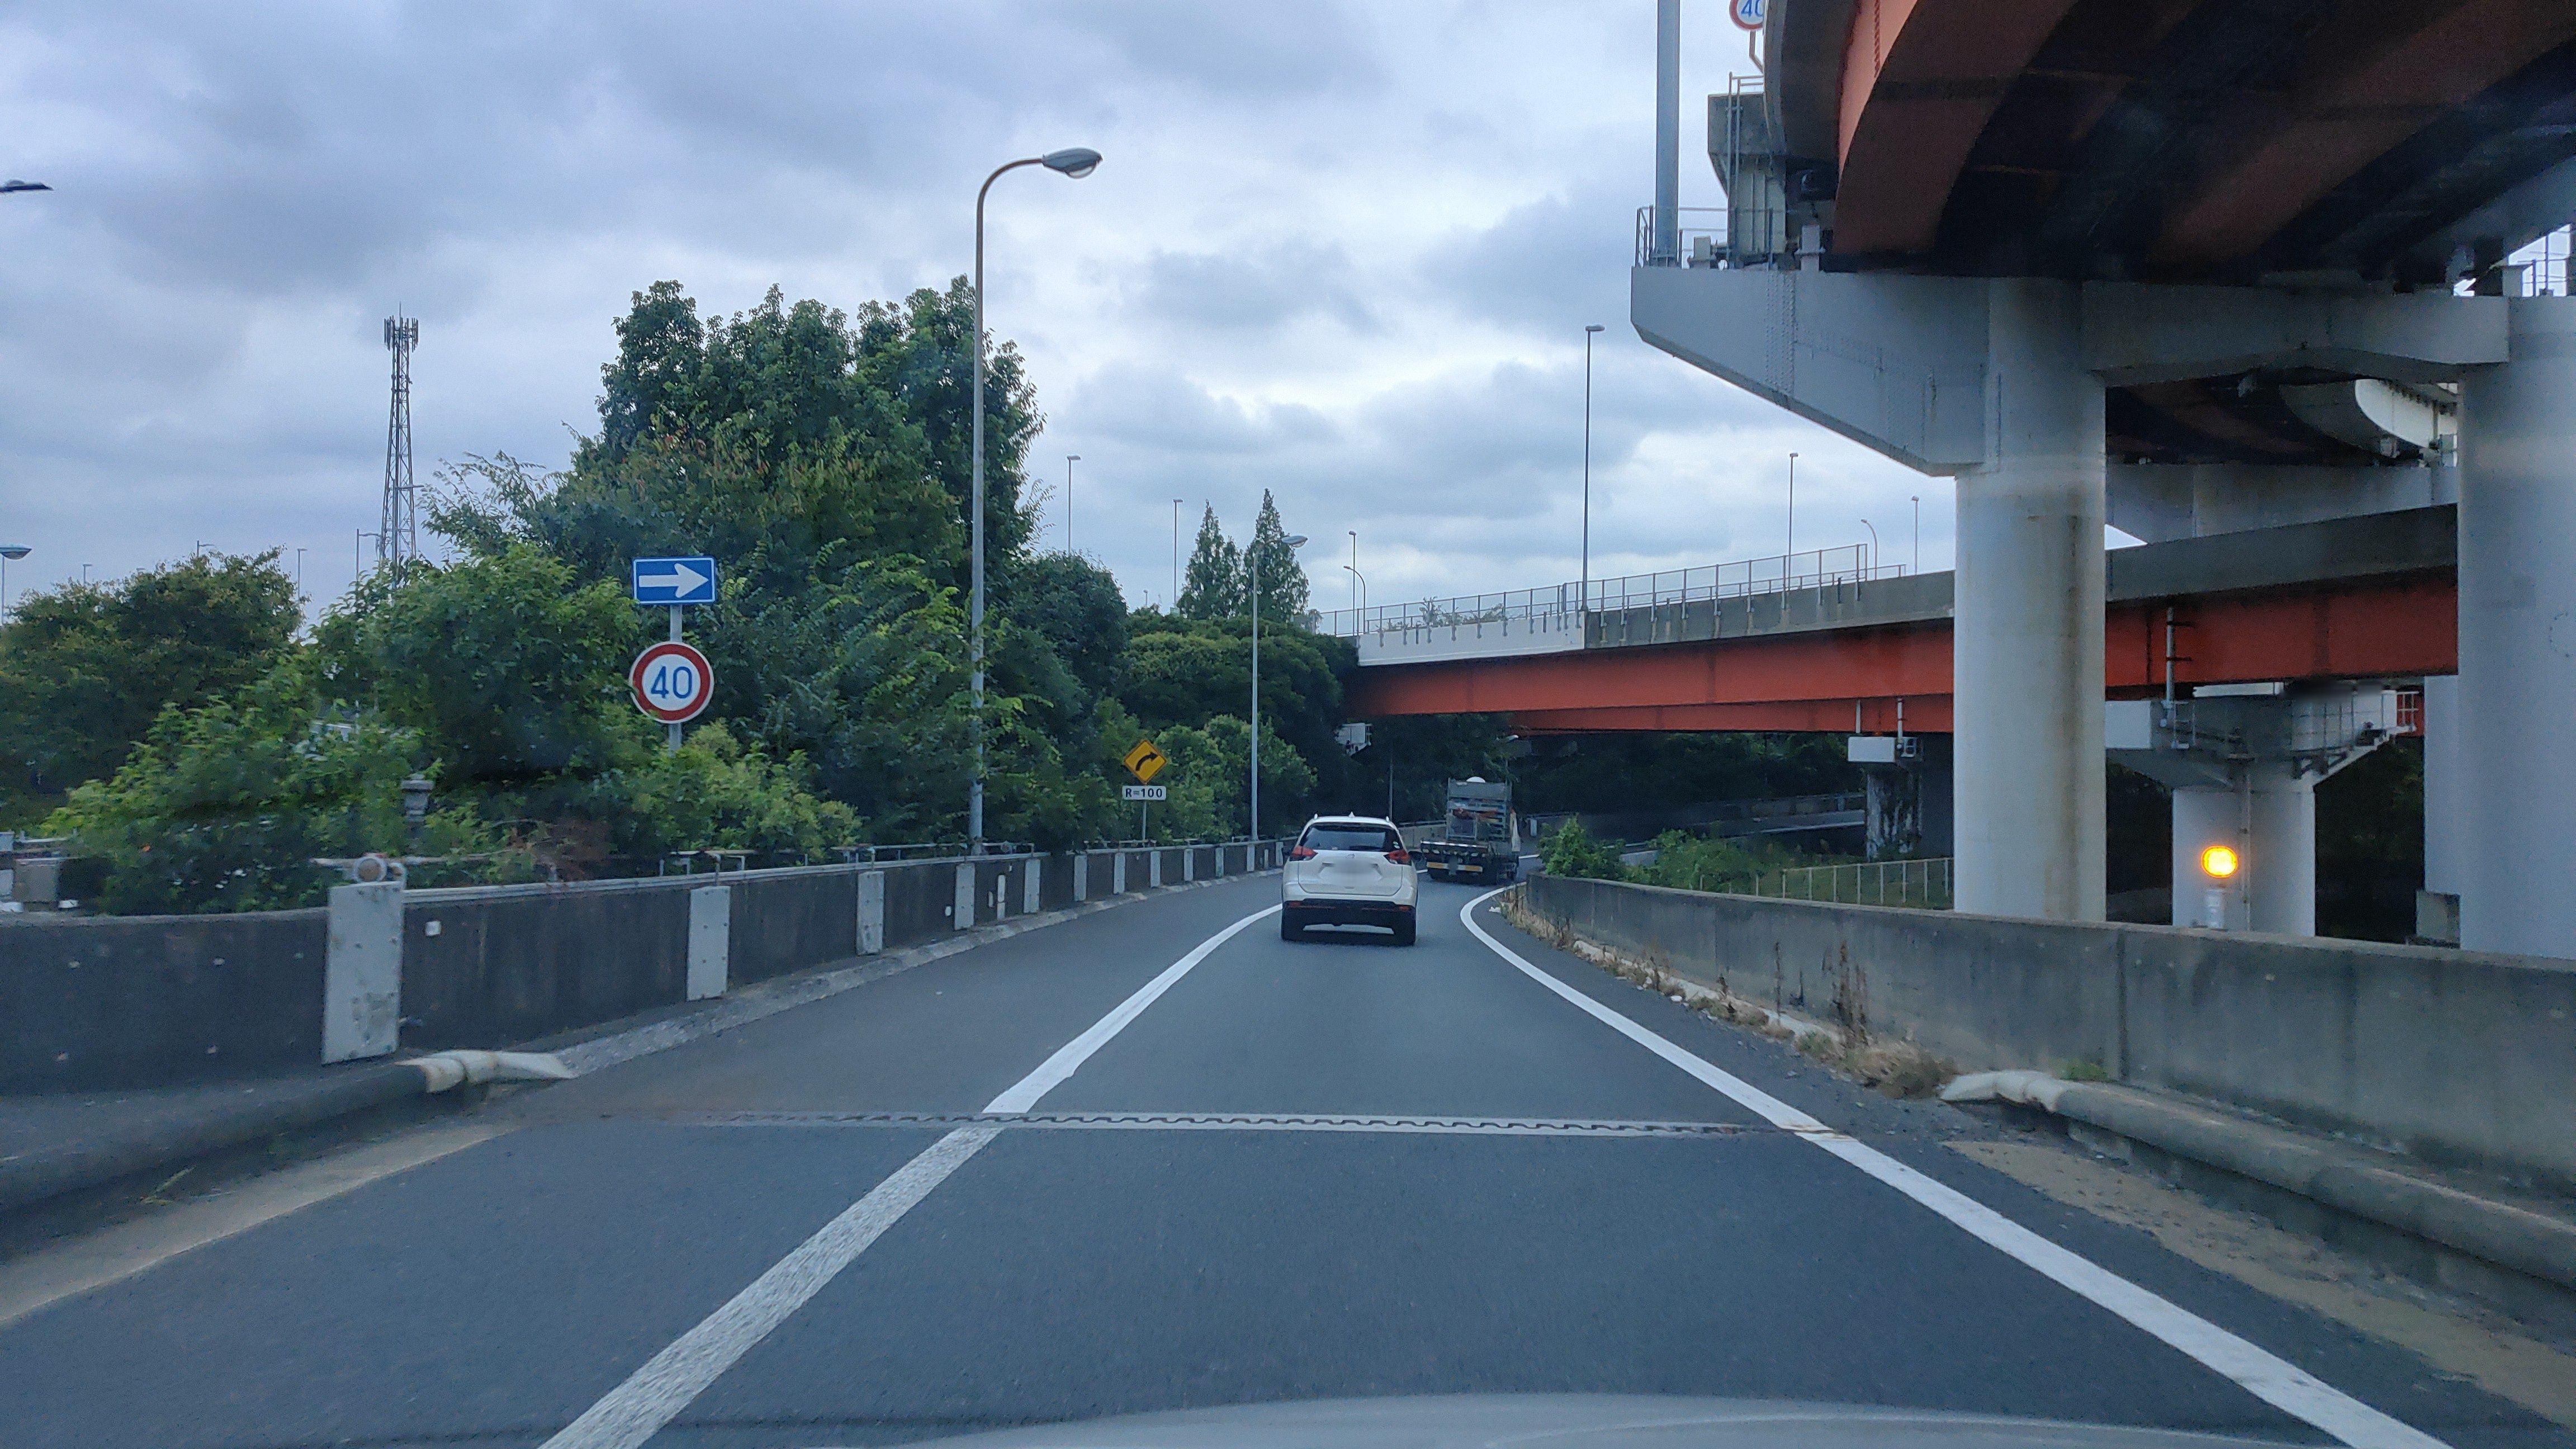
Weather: cloudy
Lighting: day
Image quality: good
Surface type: driving surface
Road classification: motorway_link
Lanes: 1.0
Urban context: urban centre
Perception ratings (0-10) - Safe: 1.11, Lively: 2.31, Beautiful: 1.77, Boring: 2.94, Depressing: 2.71, Wealthy: 2.3